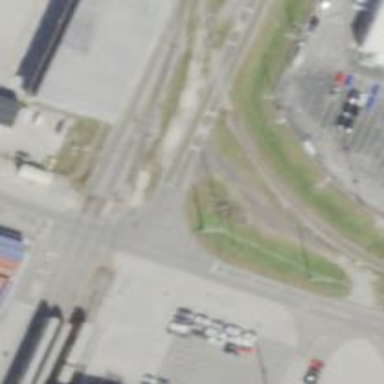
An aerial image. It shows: Rail spur service.